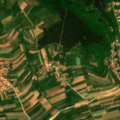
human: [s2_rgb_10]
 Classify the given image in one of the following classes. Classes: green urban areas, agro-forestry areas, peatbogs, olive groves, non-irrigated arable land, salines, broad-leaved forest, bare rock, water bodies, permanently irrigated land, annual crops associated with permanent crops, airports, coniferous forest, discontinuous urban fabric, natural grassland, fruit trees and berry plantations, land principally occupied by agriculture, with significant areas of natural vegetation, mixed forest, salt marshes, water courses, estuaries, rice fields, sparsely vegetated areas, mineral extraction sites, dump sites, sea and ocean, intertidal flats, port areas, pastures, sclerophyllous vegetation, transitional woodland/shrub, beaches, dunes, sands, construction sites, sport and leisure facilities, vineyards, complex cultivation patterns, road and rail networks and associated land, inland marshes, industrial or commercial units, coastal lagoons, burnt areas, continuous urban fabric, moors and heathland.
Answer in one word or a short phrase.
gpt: discontinuous urban fabric, complex cultivation patterns, land principally occupied by agriculture, with significant areas of natural vegetation, broad-leaved forest, coniferous forest